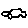
Label: car